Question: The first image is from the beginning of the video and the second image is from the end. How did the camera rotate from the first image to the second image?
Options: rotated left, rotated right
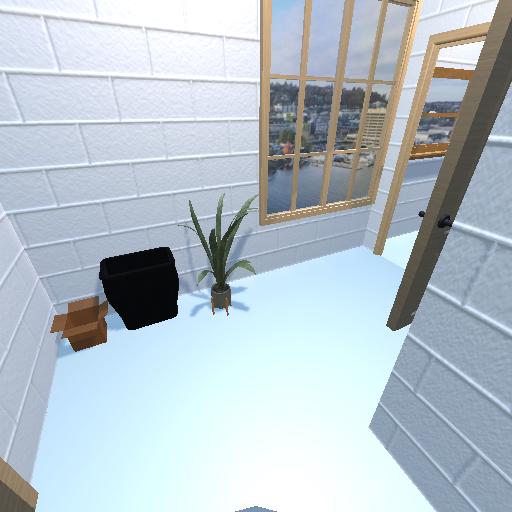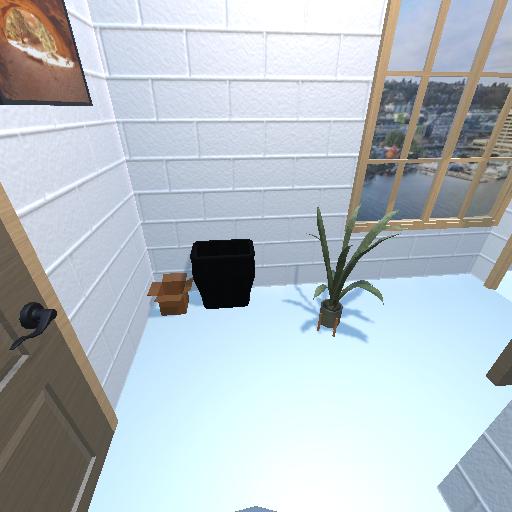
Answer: rotated left